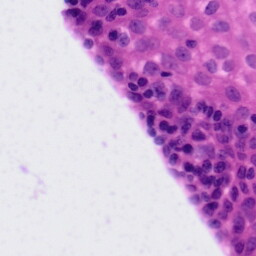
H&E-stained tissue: Tonsil